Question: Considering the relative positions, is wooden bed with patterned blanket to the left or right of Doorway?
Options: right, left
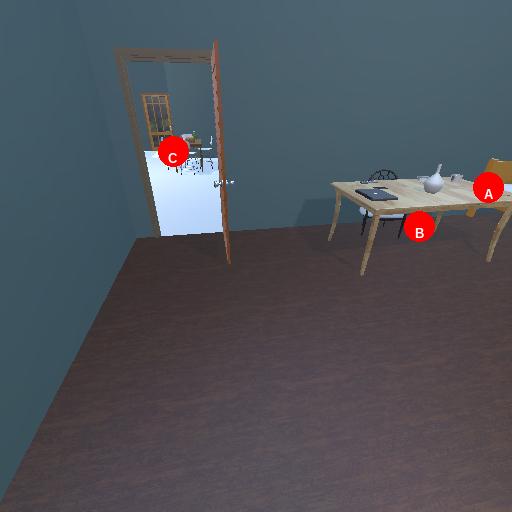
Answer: right